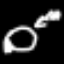
Label: frog